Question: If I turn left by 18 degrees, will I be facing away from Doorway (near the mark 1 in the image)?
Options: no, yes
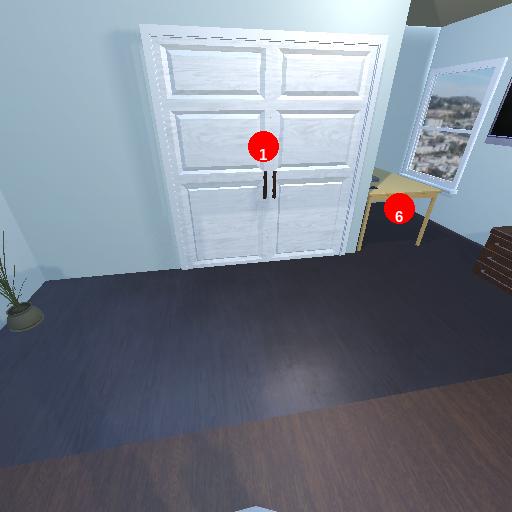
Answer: no